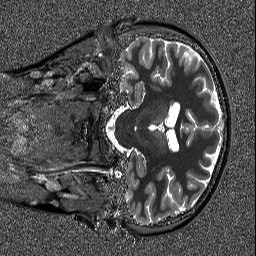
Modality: T1map
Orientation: coronal
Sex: female